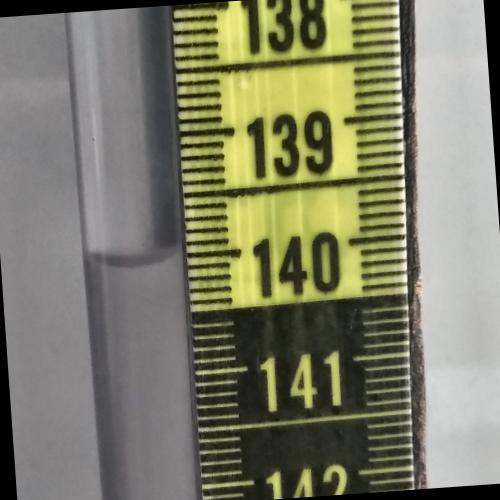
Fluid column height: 140.0 cm